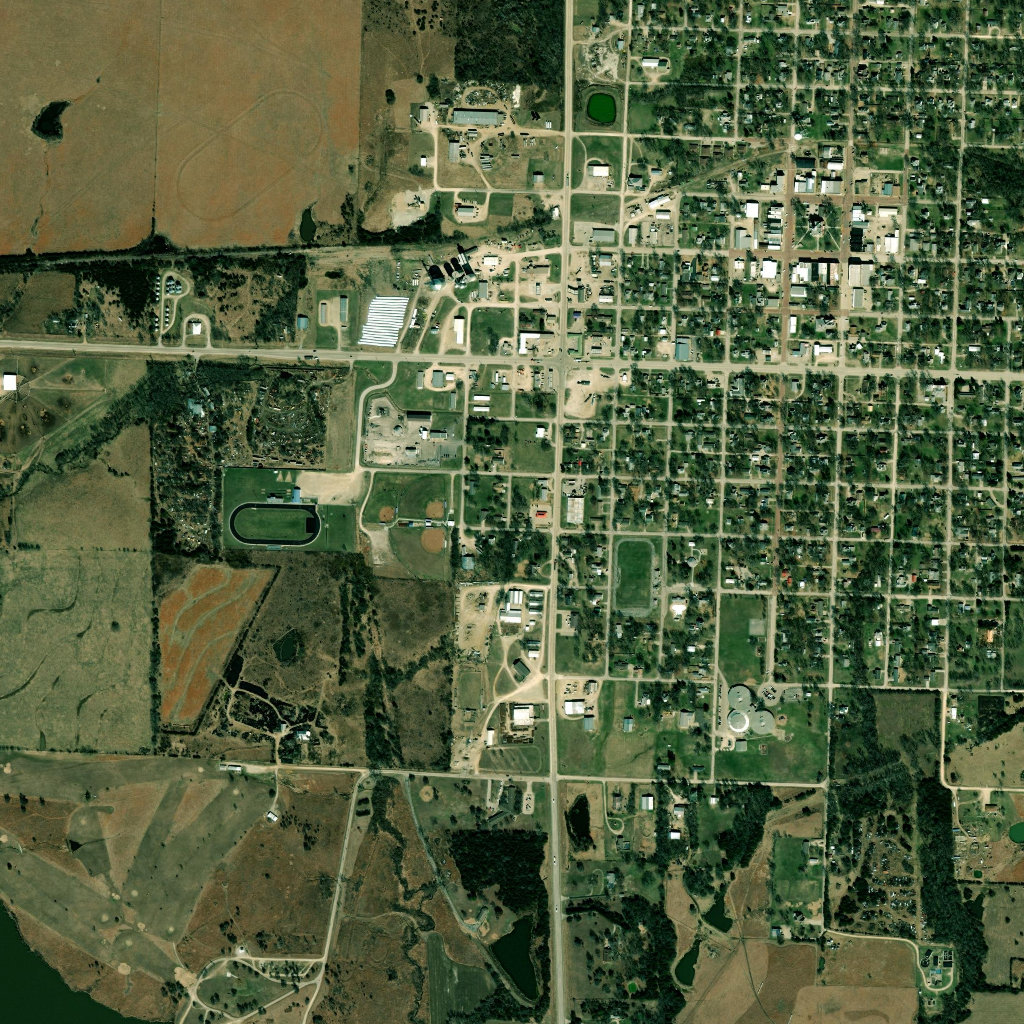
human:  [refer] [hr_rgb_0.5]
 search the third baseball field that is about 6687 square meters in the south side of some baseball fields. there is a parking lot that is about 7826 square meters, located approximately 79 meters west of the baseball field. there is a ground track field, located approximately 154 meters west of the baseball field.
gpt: <box>[[38, 46, 43, 50, 0]]</box>